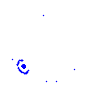
Particle: kaon